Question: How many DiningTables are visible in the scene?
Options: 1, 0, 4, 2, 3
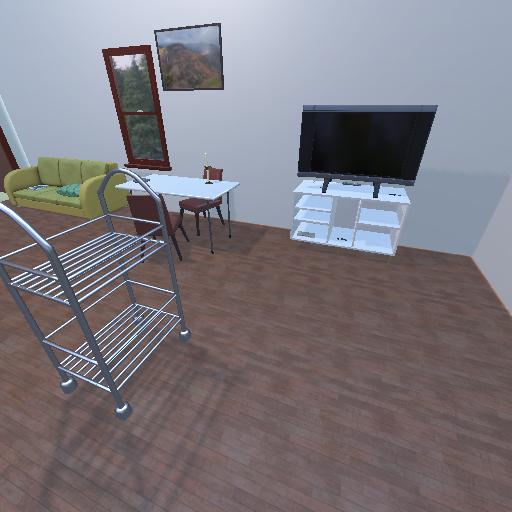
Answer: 1